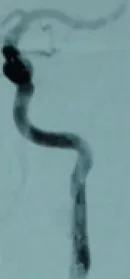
At a 7-month follow-up period, cerebral angiogram demonstrated the complete disappearance of the aneurysm.
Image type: radiology (ct)